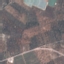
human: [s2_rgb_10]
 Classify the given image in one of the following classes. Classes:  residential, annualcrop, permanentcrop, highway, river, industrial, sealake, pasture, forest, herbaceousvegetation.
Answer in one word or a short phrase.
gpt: PermanentCrop